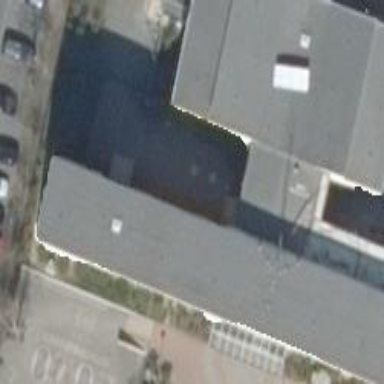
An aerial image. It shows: School building.